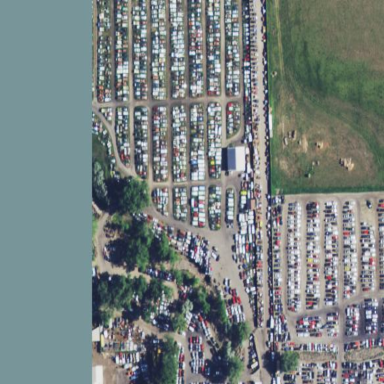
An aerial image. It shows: Industrial area designated as scrap yard.